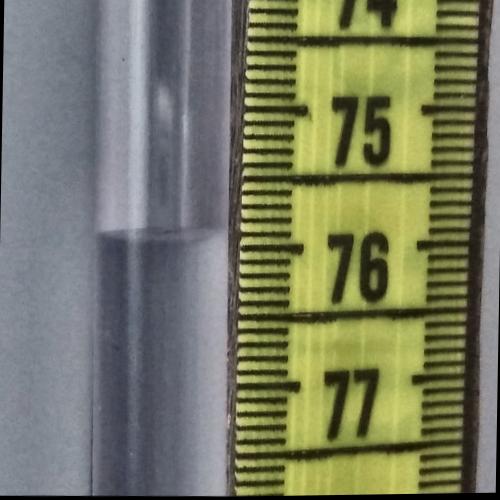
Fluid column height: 75.9 cm